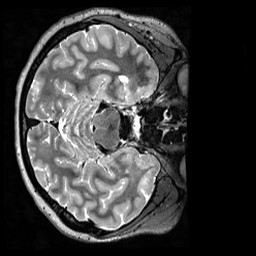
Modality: T2w
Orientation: axial
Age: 26
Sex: female
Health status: ill
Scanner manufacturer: siemens
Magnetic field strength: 3 T
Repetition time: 3.2 s
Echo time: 0.564 s